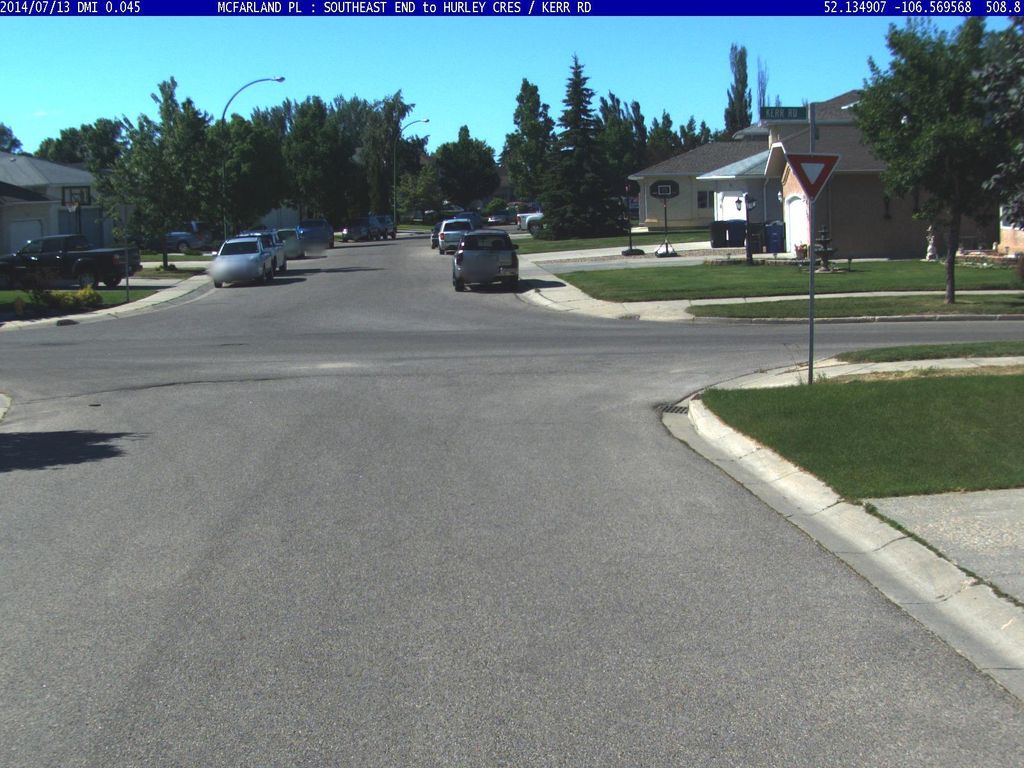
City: saskatoon